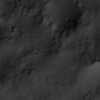
Label: not_dusty